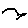
Label: bird